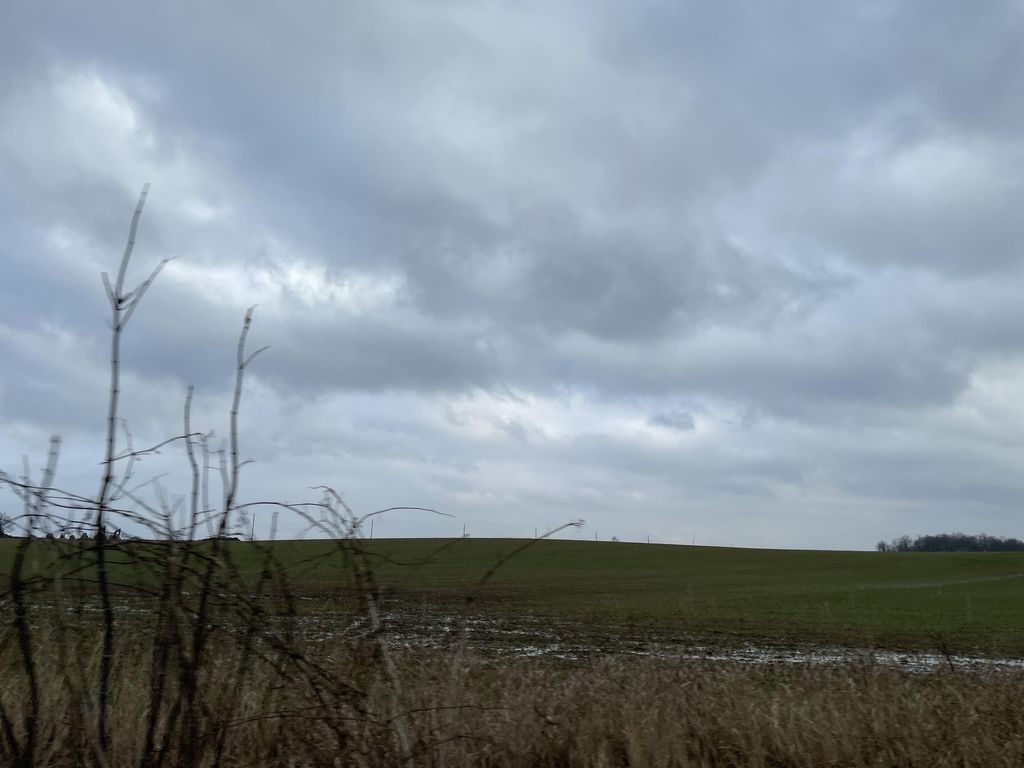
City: kitchener-waterloo